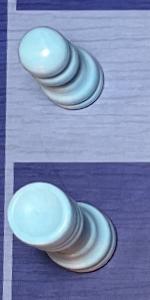
Label: Rook_White